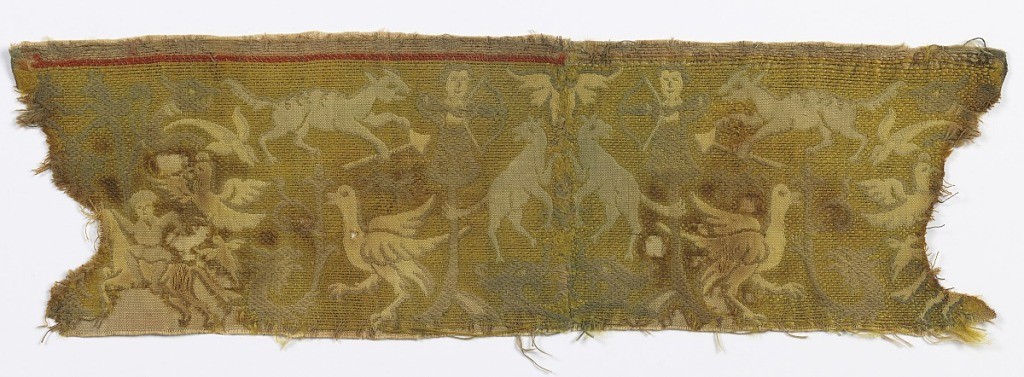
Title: Fragment
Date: possibly 18th–19th century
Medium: cotton, silk Technique: double cloth
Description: Style of the sixteenth century, but may be later. Band with animals, birds and person with bow and arrow.